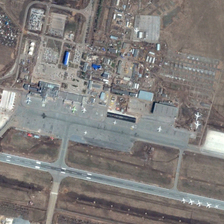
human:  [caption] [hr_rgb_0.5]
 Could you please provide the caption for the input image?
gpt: many planes are in an airport near many buildings .

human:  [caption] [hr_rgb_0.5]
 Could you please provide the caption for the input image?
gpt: many planes are in an airport near many buildings .

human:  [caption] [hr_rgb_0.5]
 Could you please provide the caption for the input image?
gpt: many planes are in an airport near many buildings .

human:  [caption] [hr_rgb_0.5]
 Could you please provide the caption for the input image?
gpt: many planes are in an airport near many buildings .

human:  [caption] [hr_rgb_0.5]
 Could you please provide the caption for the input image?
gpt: many planes are in an airport near many buildings .